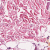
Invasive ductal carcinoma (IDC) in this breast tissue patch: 0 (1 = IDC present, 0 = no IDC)